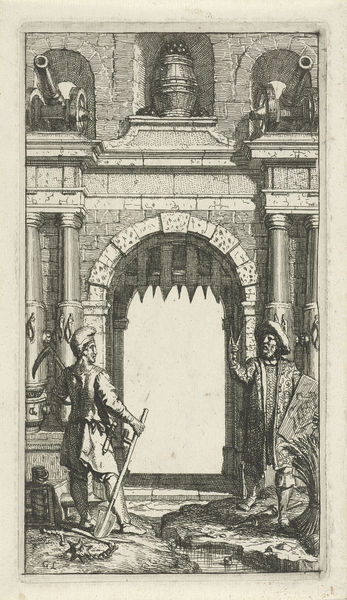
Titel: Twee figuren voor een poort
Künstler: Gerard de Lairesse
Standort: Amsterdam
Institution: Rijksmuseum
Schlagwörter: fuß, wasser, säulen, zeichnung, spitzen, mauer, soldaten, tor, schild, kanone, narr, burg, schwarz-weiß, waffe, fass, wächter, kanonen, schaufel, hofnarr, sense, burgtor, fallgitter, schilt, wurfstern